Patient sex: M
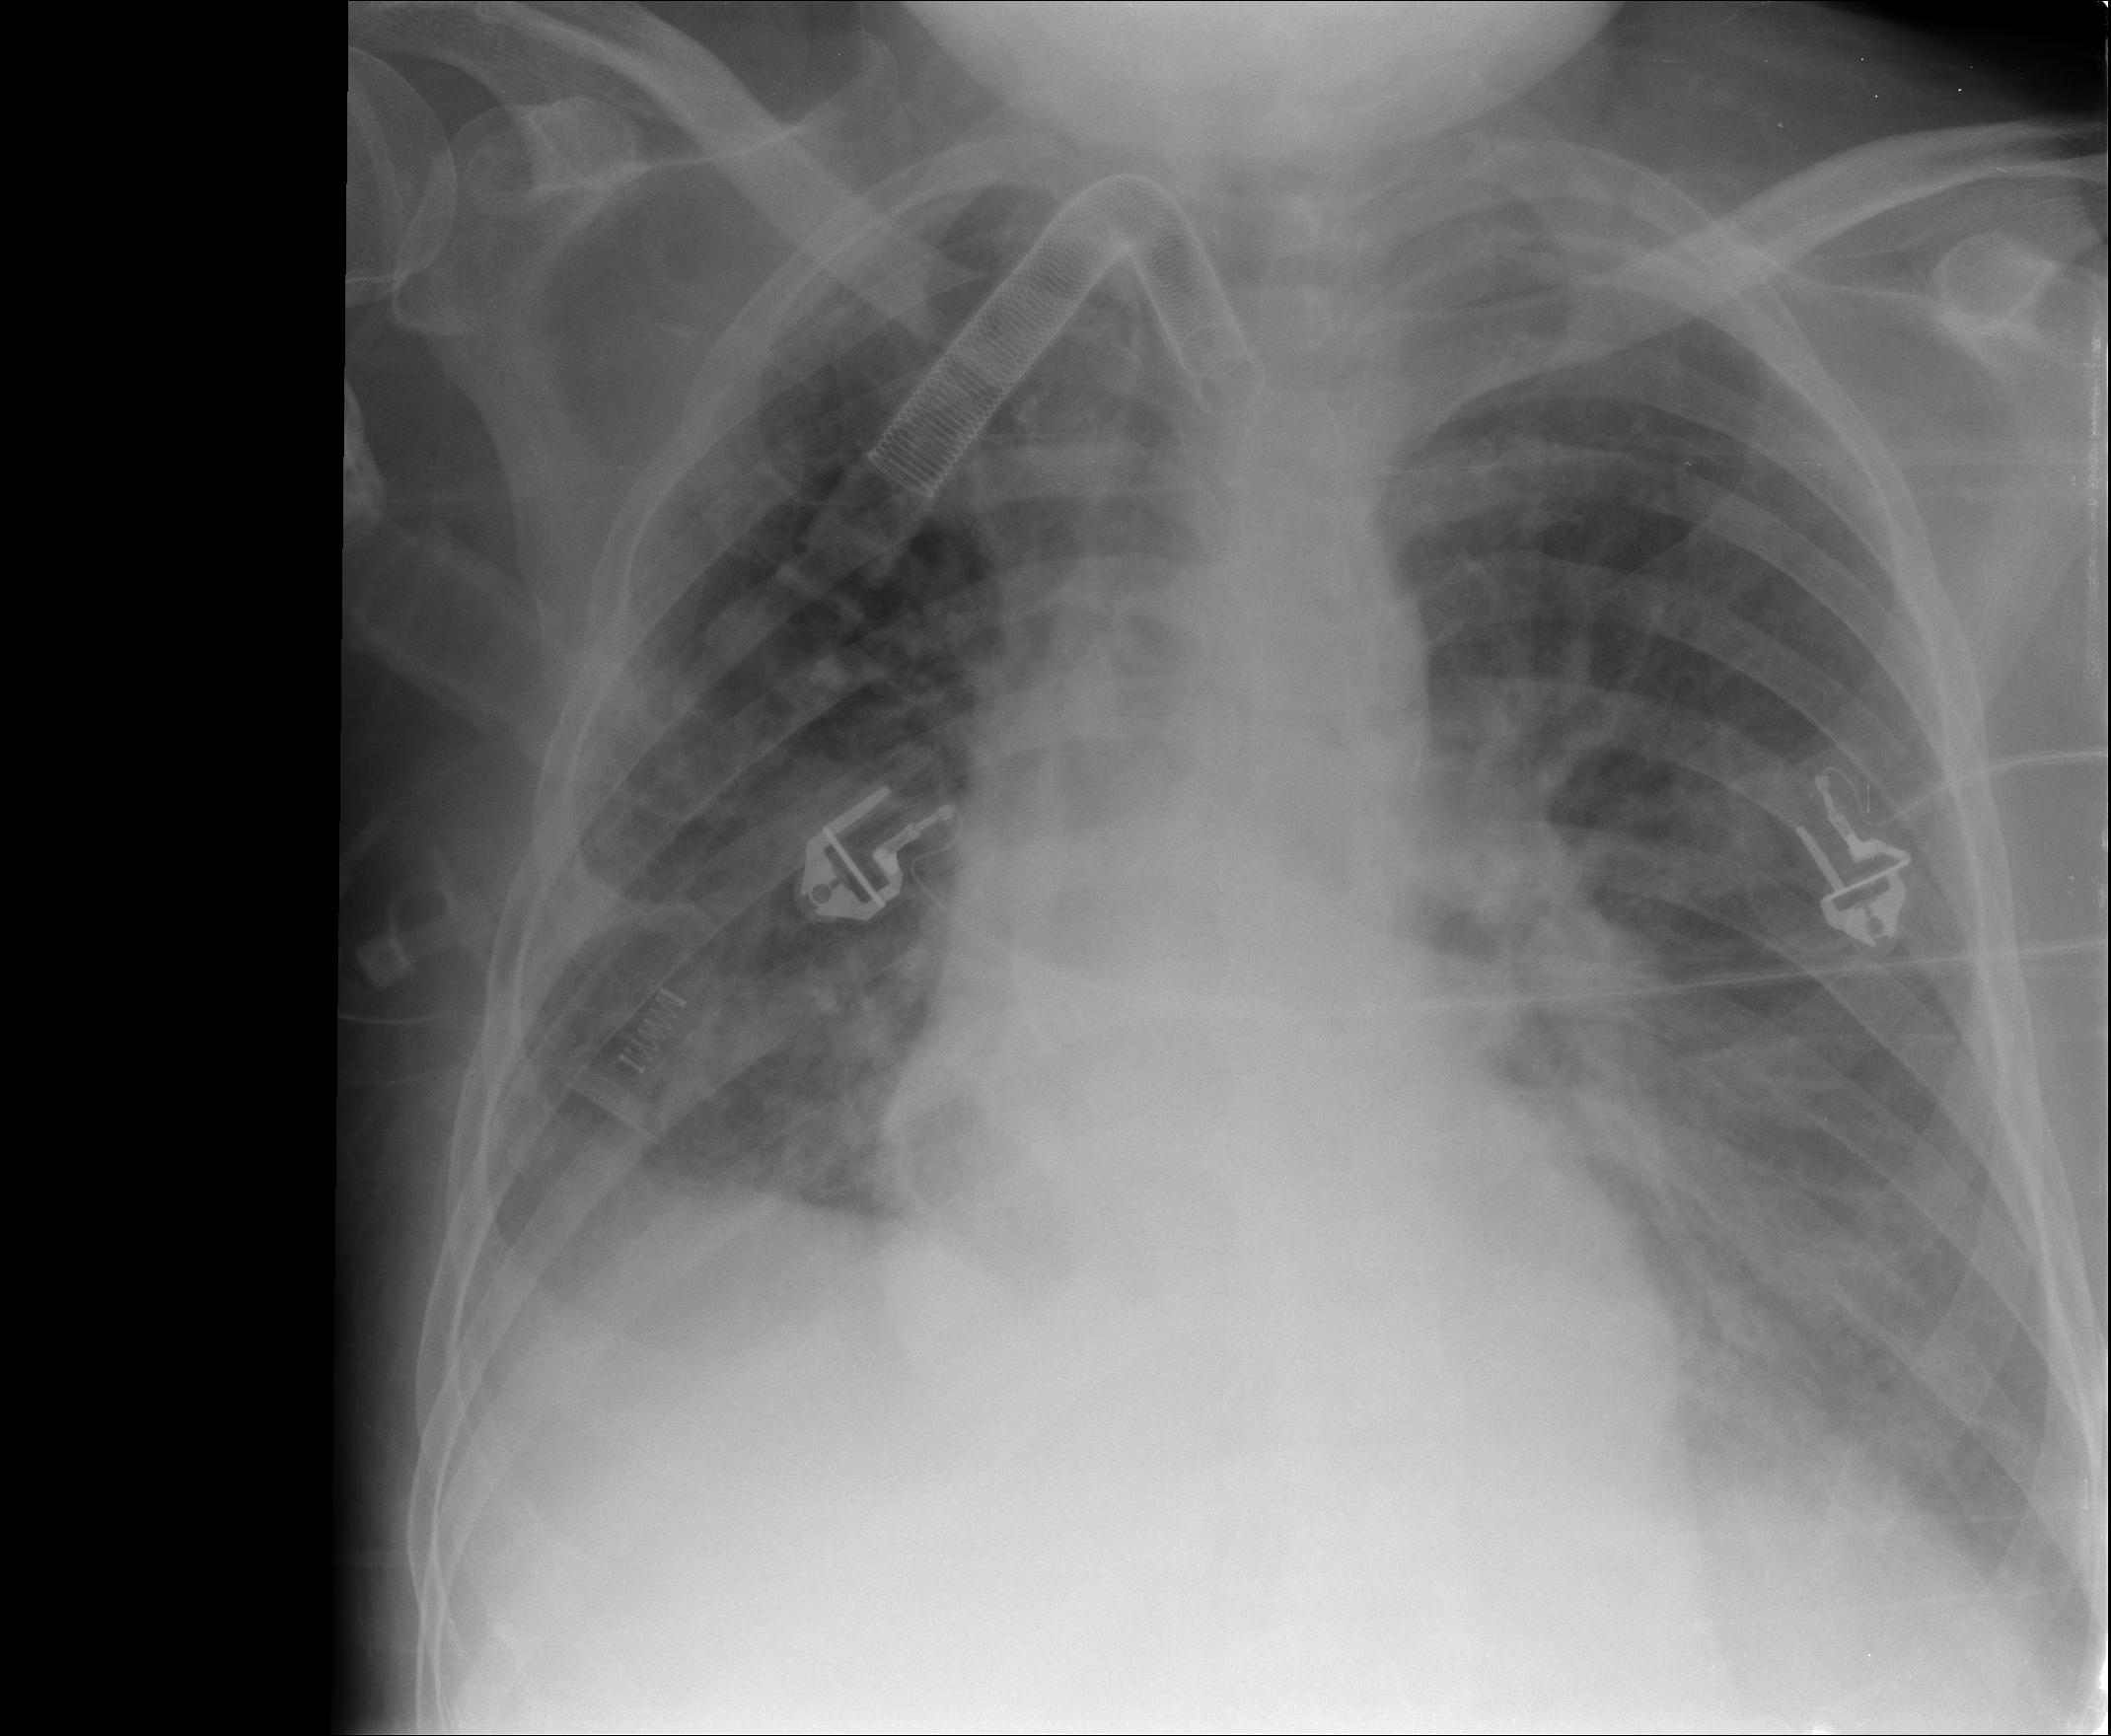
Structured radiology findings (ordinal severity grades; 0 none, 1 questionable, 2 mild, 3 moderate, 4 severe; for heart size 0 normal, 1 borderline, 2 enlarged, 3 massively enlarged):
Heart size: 2
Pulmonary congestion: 3
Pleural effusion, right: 2
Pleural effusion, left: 2
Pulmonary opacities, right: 3
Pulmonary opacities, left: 2
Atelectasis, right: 2
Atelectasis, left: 2